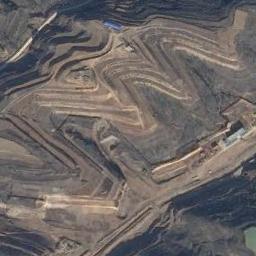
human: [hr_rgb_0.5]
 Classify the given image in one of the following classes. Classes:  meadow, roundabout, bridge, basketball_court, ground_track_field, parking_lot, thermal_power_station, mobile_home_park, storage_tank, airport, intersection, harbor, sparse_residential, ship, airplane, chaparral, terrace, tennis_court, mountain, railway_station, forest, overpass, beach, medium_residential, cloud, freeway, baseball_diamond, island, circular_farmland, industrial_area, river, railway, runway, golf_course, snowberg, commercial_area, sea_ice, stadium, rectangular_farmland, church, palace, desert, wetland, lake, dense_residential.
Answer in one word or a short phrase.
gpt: terrace